Question: I'm trying to create a very simple pie chart using ggplot2. The proportions are incorrect as the data I have for three "type" categories is: "M-types" = 7, "N-types" = 151, "E-types" = 57 (see below for output of dput() to generate ).
N and Chronotype are my column headers as defined by colnames(). Here is the core of my code:
'''
pie = ggplot(df, aes(x="", y=N, fill=Chronotype))+
geom_bar(width = 1, stat = "identity")
pie = pie +
coord_polar("y", start=0)
'''

Data from dput():
'''
structure(list(N = structure(c(3L, 1L, 2L), .Label = c("151",
"57", "7"), class = "factor"), Chronotype = structure(c(2L, 3L,
1L), .Label = c("E-type", "M-type", "N-type"), class = "factor")), class = "data.frame", row.names = c(NA,
-3L))
'''
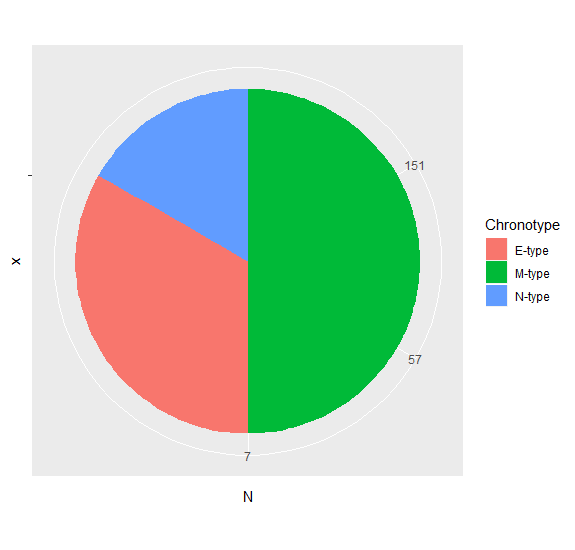
Answer: Thanks to Jon, I just made the y data numeric:
'''
pie = ggplot(df, aes(x="", y=as.numeric(as.character(N)), fill=Chronotype))+
geom_col() #(width = 1, stat = "identity")
pie = pie +
coord_polar("y", start=0)
pie
'''